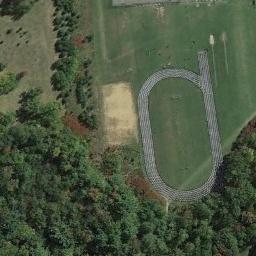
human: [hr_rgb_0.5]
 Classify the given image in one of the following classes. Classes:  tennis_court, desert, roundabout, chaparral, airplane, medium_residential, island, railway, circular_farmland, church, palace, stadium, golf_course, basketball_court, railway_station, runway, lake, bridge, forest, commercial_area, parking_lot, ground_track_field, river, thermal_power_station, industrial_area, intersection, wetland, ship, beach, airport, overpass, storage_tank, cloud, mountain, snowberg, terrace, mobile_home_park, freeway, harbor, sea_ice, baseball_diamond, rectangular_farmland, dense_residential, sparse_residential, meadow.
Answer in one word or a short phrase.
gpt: ground_track_field